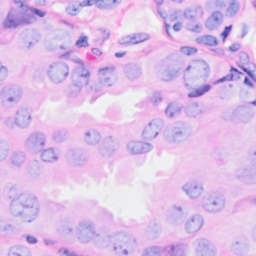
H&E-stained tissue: Breast